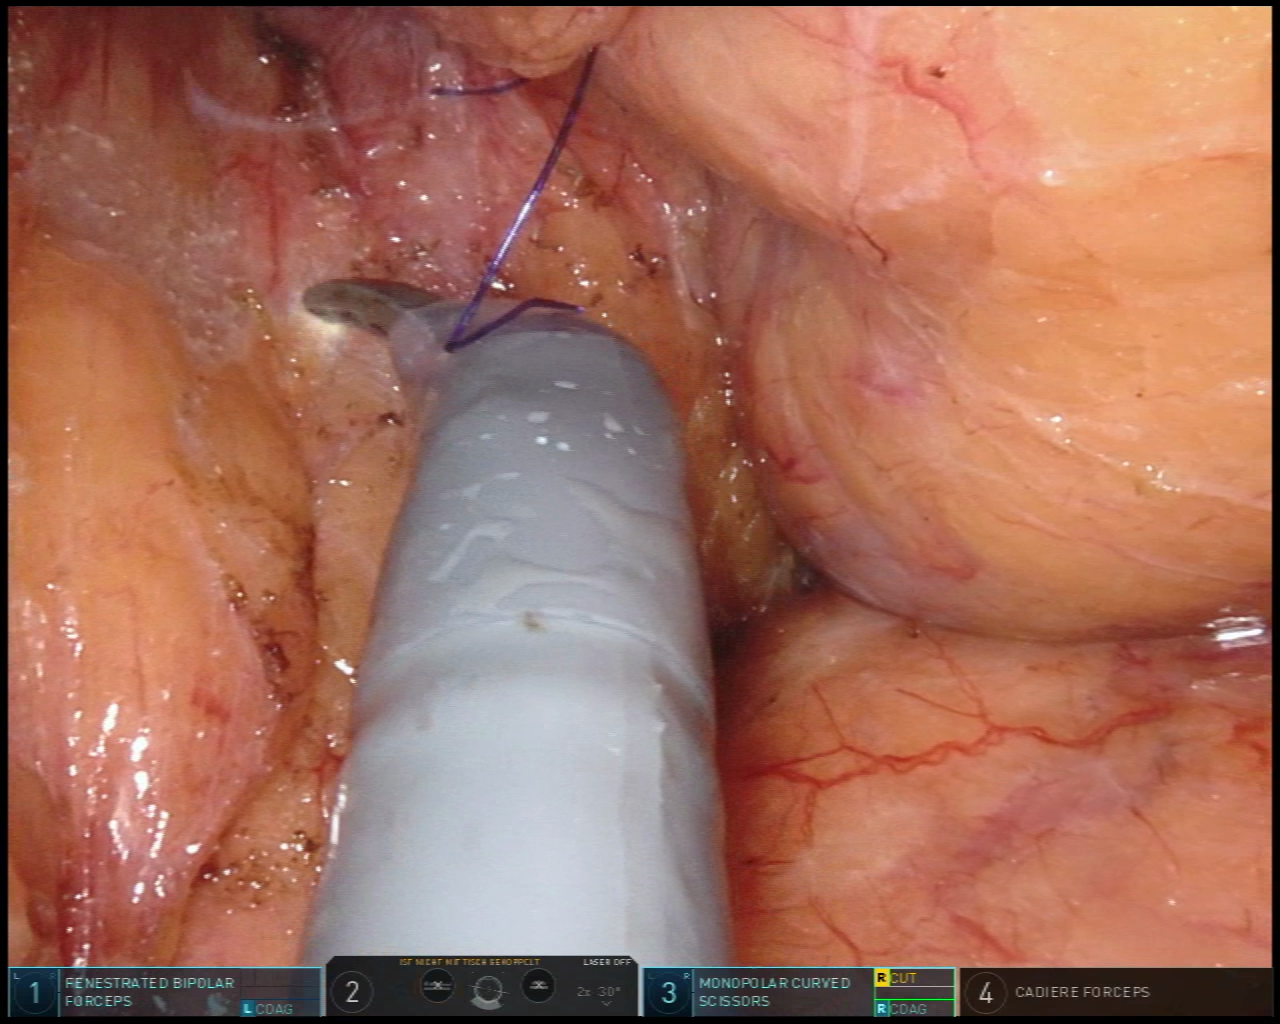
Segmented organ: pancreas
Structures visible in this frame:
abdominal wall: no
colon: yes
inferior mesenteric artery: no
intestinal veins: no
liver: no
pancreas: yes
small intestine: no
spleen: no
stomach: no
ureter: no
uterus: no
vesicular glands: no